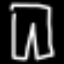
Label: pants